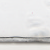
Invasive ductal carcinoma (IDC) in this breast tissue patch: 0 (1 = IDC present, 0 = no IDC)